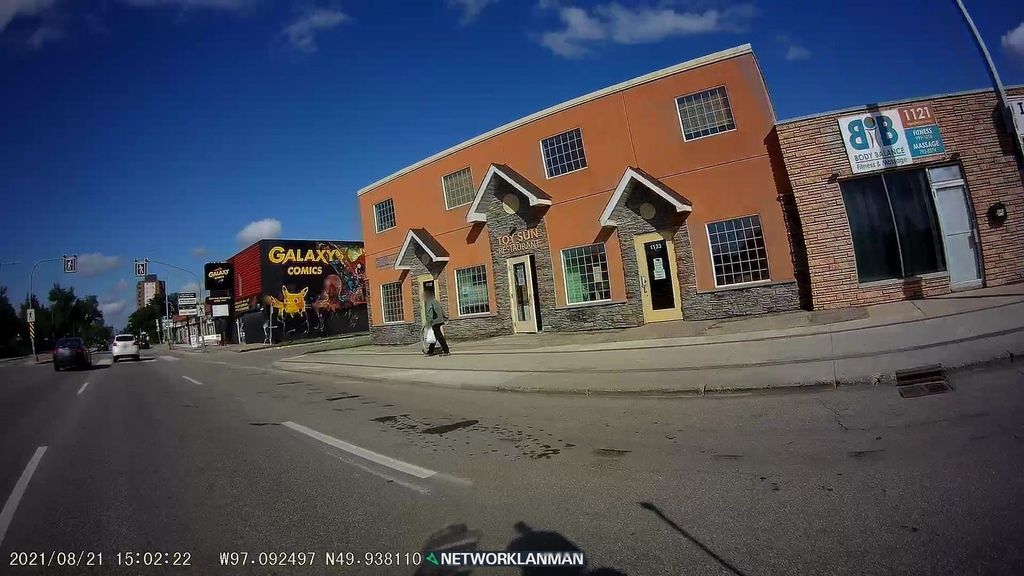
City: winnipeg